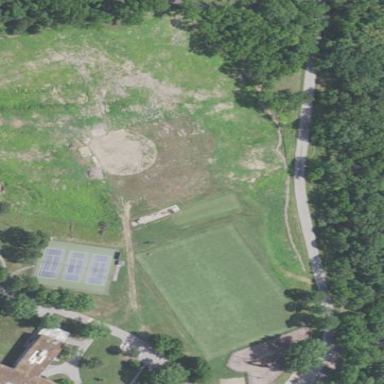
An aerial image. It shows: Softball pitch for leisure sports.